Question: I just minified a script using <URL> tool and noticed the line "The code may also be accessed at default.js". Here's a pic:

How long will this link stay good for? Is it safe for me to use this in my script tags?
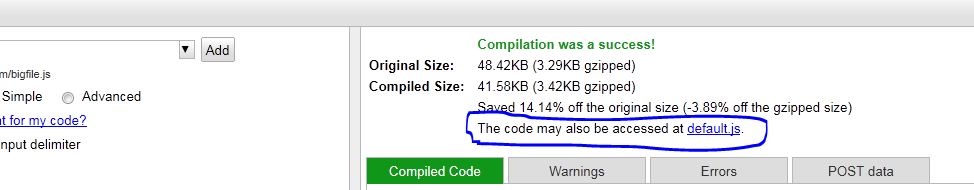
Answer: > To use the optimized code, you can cut and paste it into your source file, download the file into your directory, or link to the file directly in your script tag ().
This is from the help page on the link you posted.